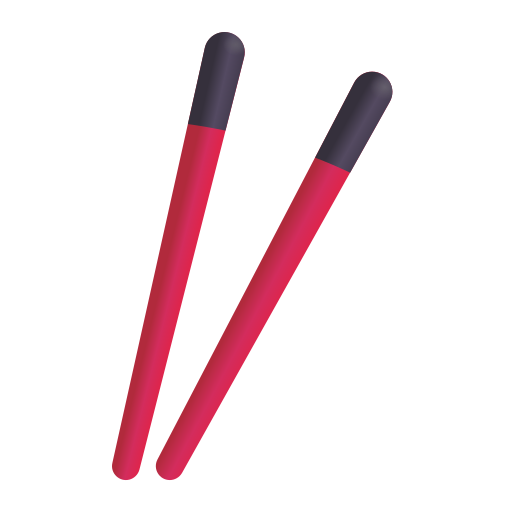
chopsticks color